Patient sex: M
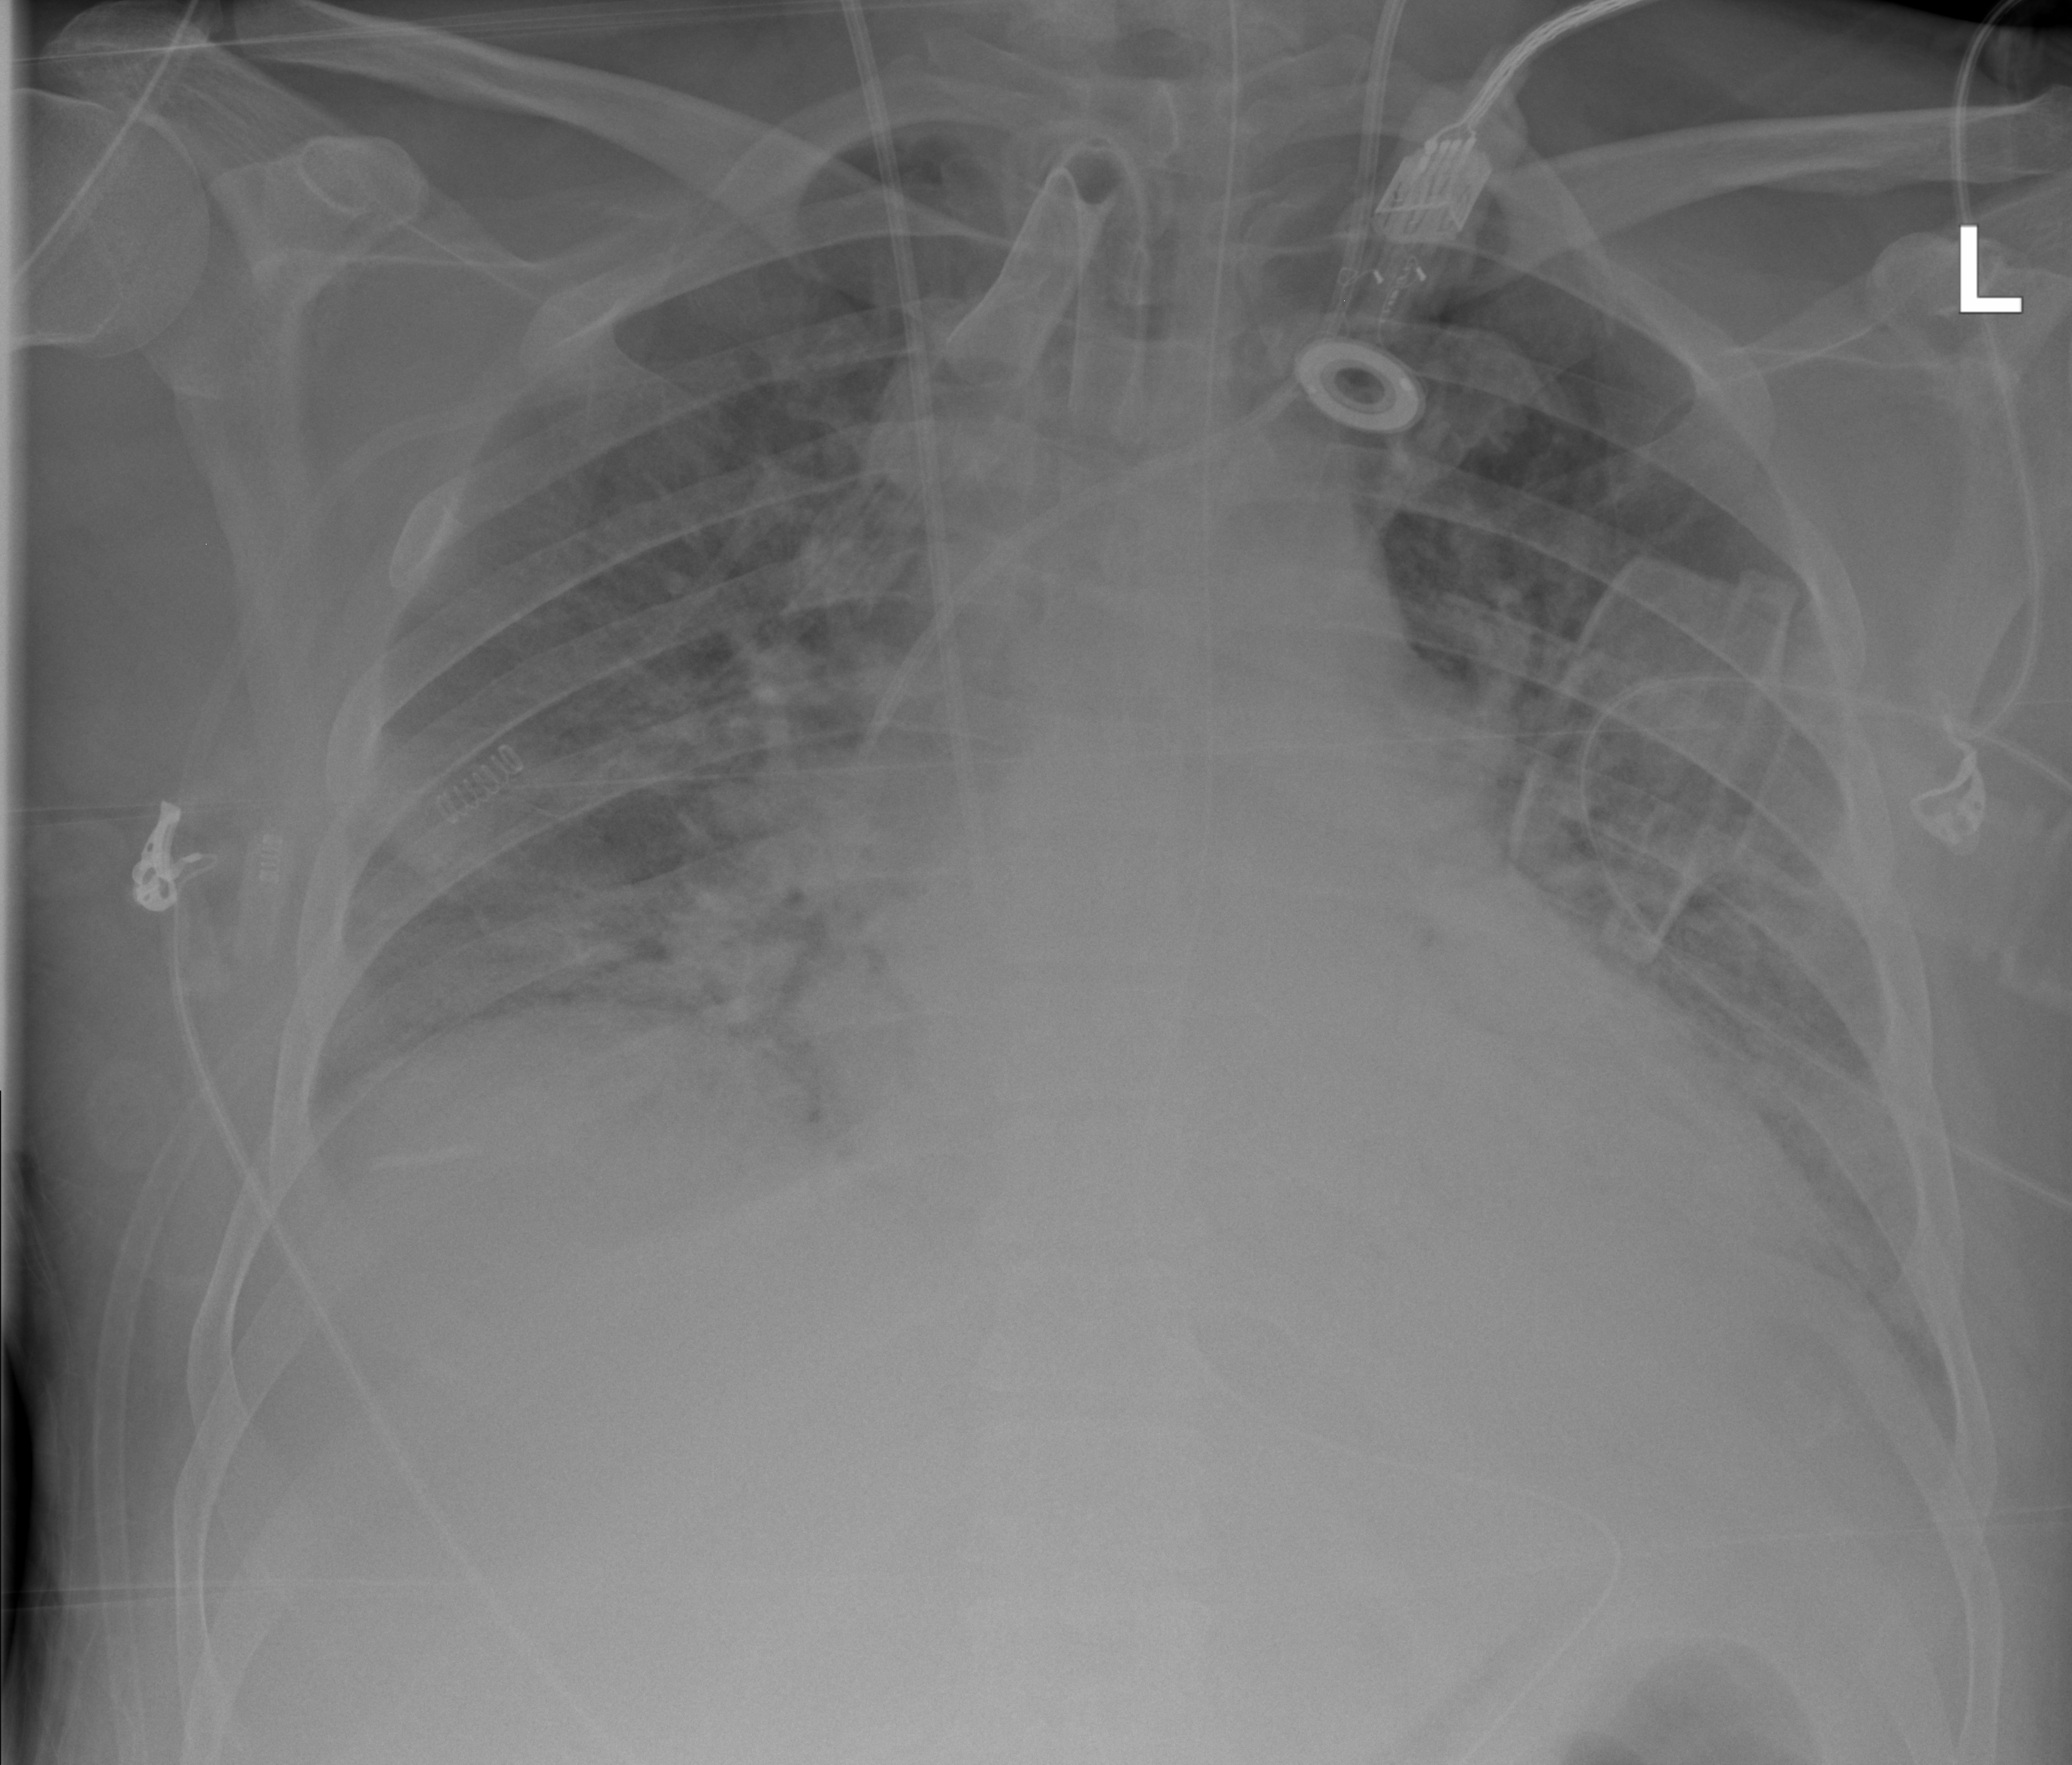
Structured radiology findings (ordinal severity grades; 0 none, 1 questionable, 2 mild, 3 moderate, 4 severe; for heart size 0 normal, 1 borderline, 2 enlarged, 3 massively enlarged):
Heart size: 2
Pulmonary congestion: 0
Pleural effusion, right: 0
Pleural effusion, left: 0
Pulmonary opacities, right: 3
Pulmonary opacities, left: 3
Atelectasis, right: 3
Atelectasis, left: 3